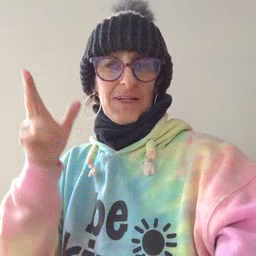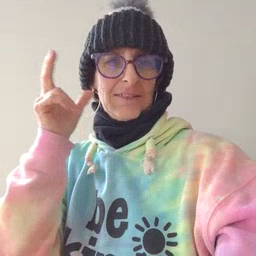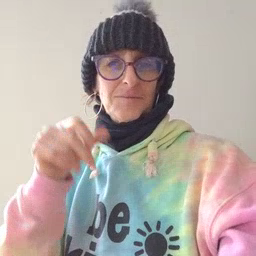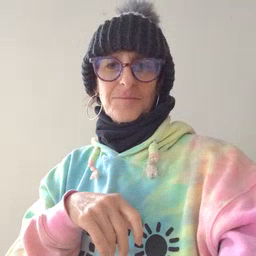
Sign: listen